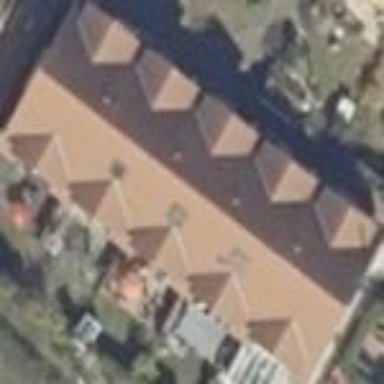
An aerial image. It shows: Terrace building.